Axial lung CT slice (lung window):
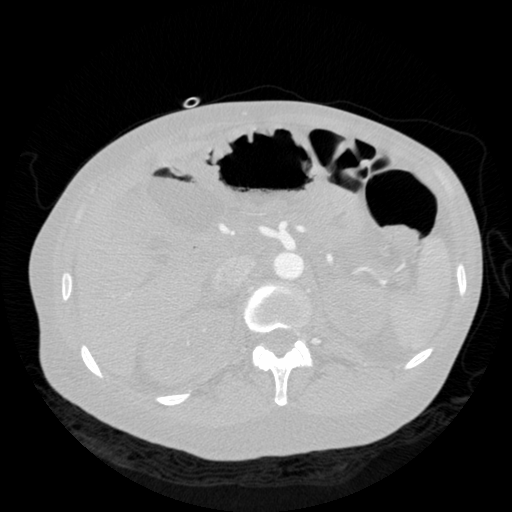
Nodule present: no